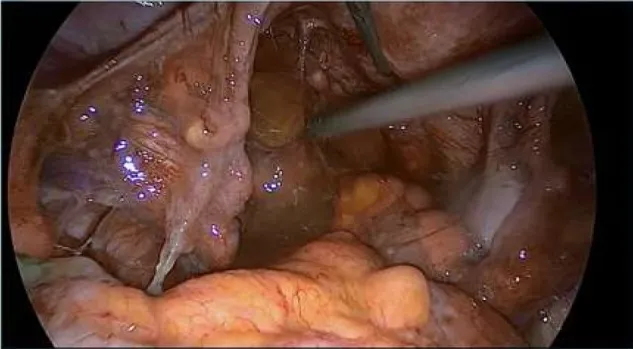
Gelatinous material in the Douglas' pouch.
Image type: endoscopy (arthroscopy)